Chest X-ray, PA view. Patient: 58 years old, sex M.
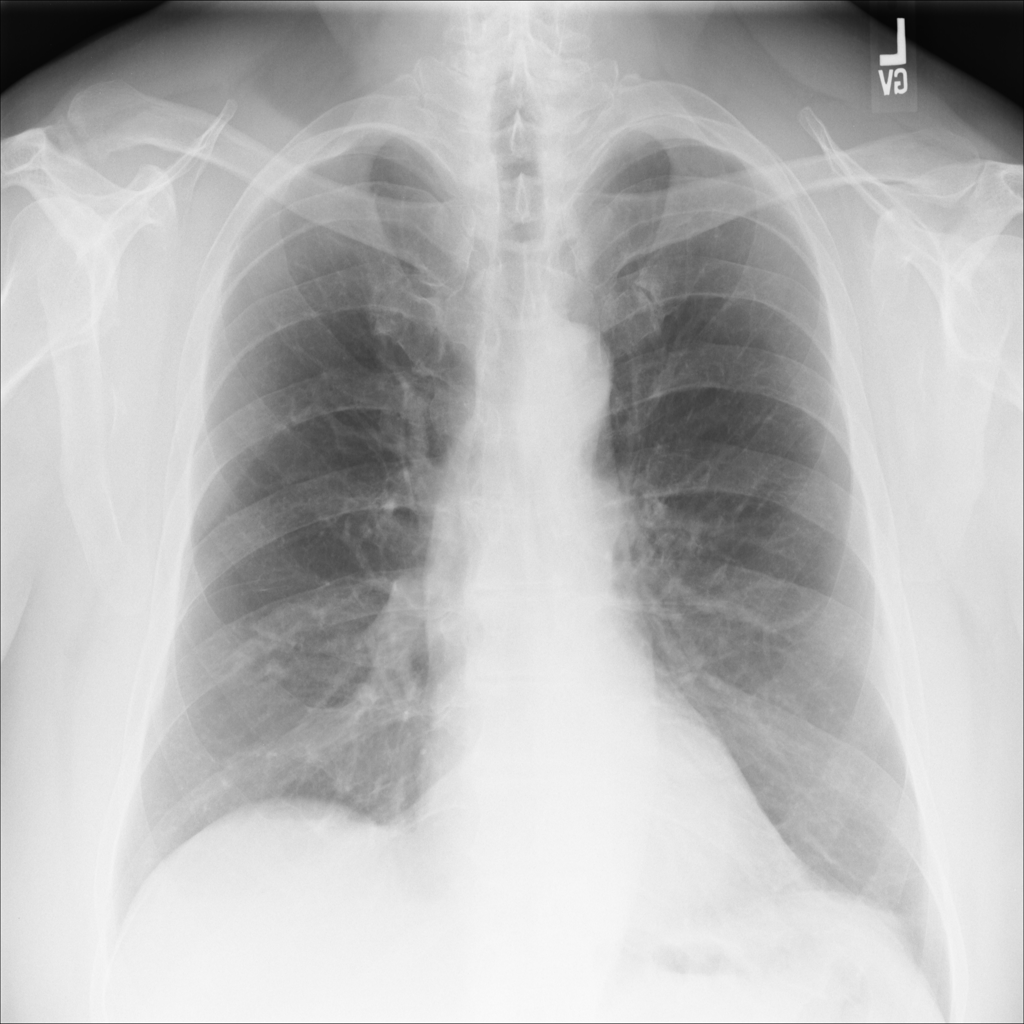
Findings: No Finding